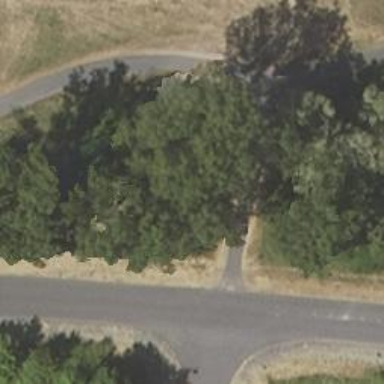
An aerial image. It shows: Asphalt path.